Interaction volume radius: 10 \u00c5
Interaction volume height: 10 \u00c5
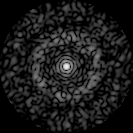
Disorder parameter: 0.8207